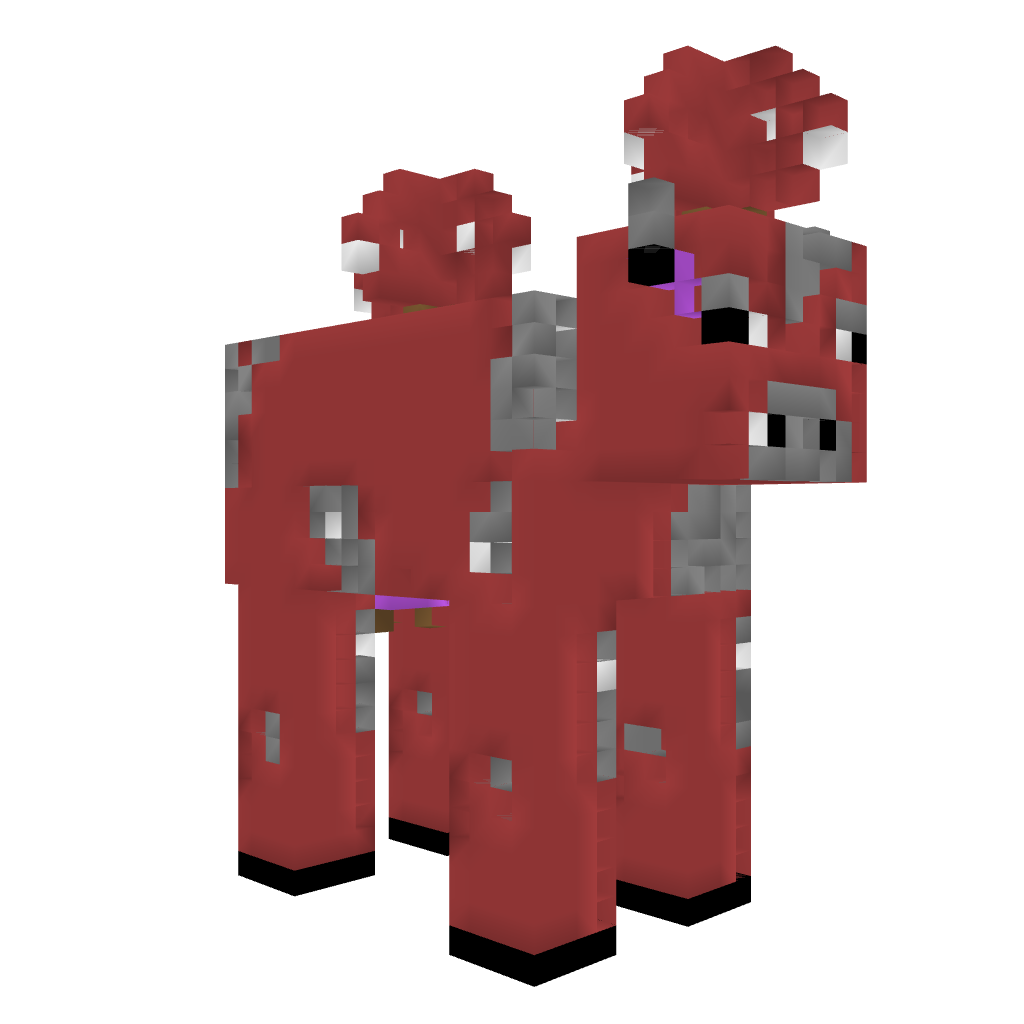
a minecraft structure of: Mooshroom cow high quality